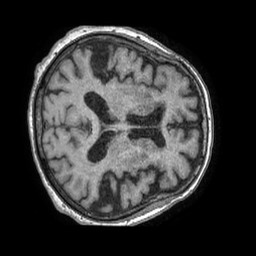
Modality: T1w
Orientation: axial
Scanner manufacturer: philips
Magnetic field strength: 1.5 T
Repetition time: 0.00773 s
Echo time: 0.003524 s